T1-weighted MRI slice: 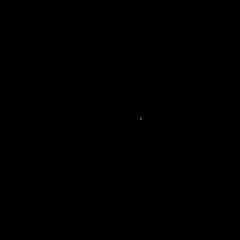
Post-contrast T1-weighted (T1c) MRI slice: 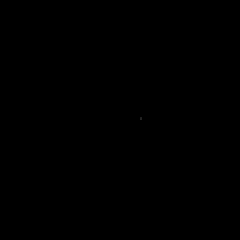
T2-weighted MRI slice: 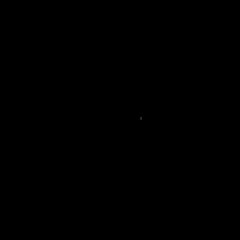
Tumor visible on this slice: no